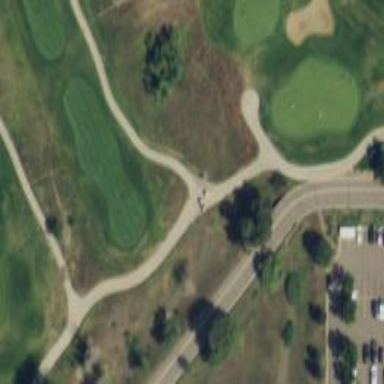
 known as golf cart path. It is intended for easy navigation for golf carts."